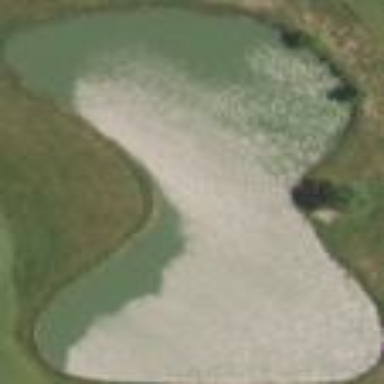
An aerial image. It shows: Water hazard on golf course.